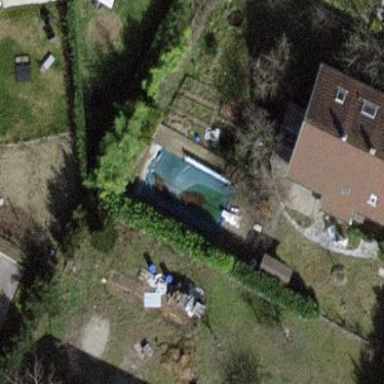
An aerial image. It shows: Swimming pool located in leisure land.